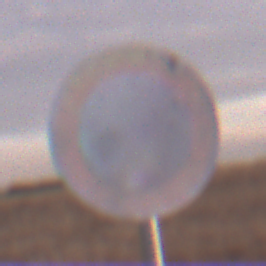
Verkehrszeichen: VerbotFahrzeugeAllerArt
Umgebung: Outdoor, Nature
Tageszeit: SunriseSunset
Wetter: PartlyCloudy
Licht: Natural
Jahreszeit: NotSpecified
Kontrast: LowContrast